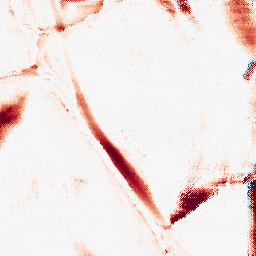
Category: morphological
Decomposition family: morphological_ellipse
Decomposition parameters: operation: opening
width: 10
height: 50
Upsampling method: regularized
Upsampling parameters: scale: 4
lambda_reg: 0.1
Upsampling scale: 4